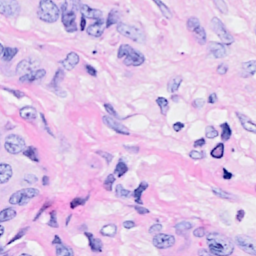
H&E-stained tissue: Breast